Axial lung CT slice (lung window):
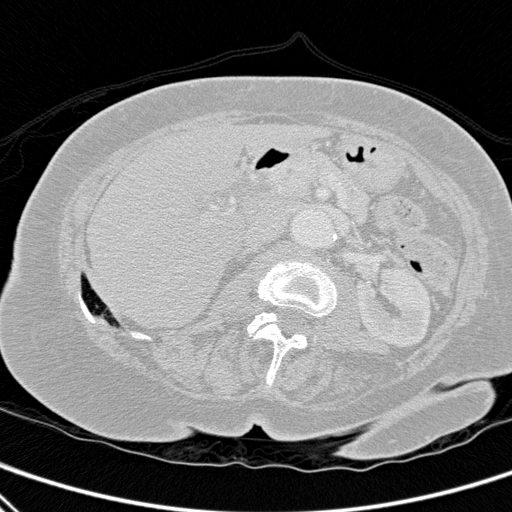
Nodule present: no